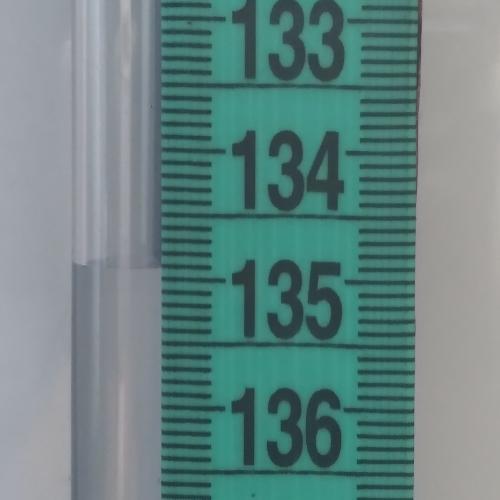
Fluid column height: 134.9 cm